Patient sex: M
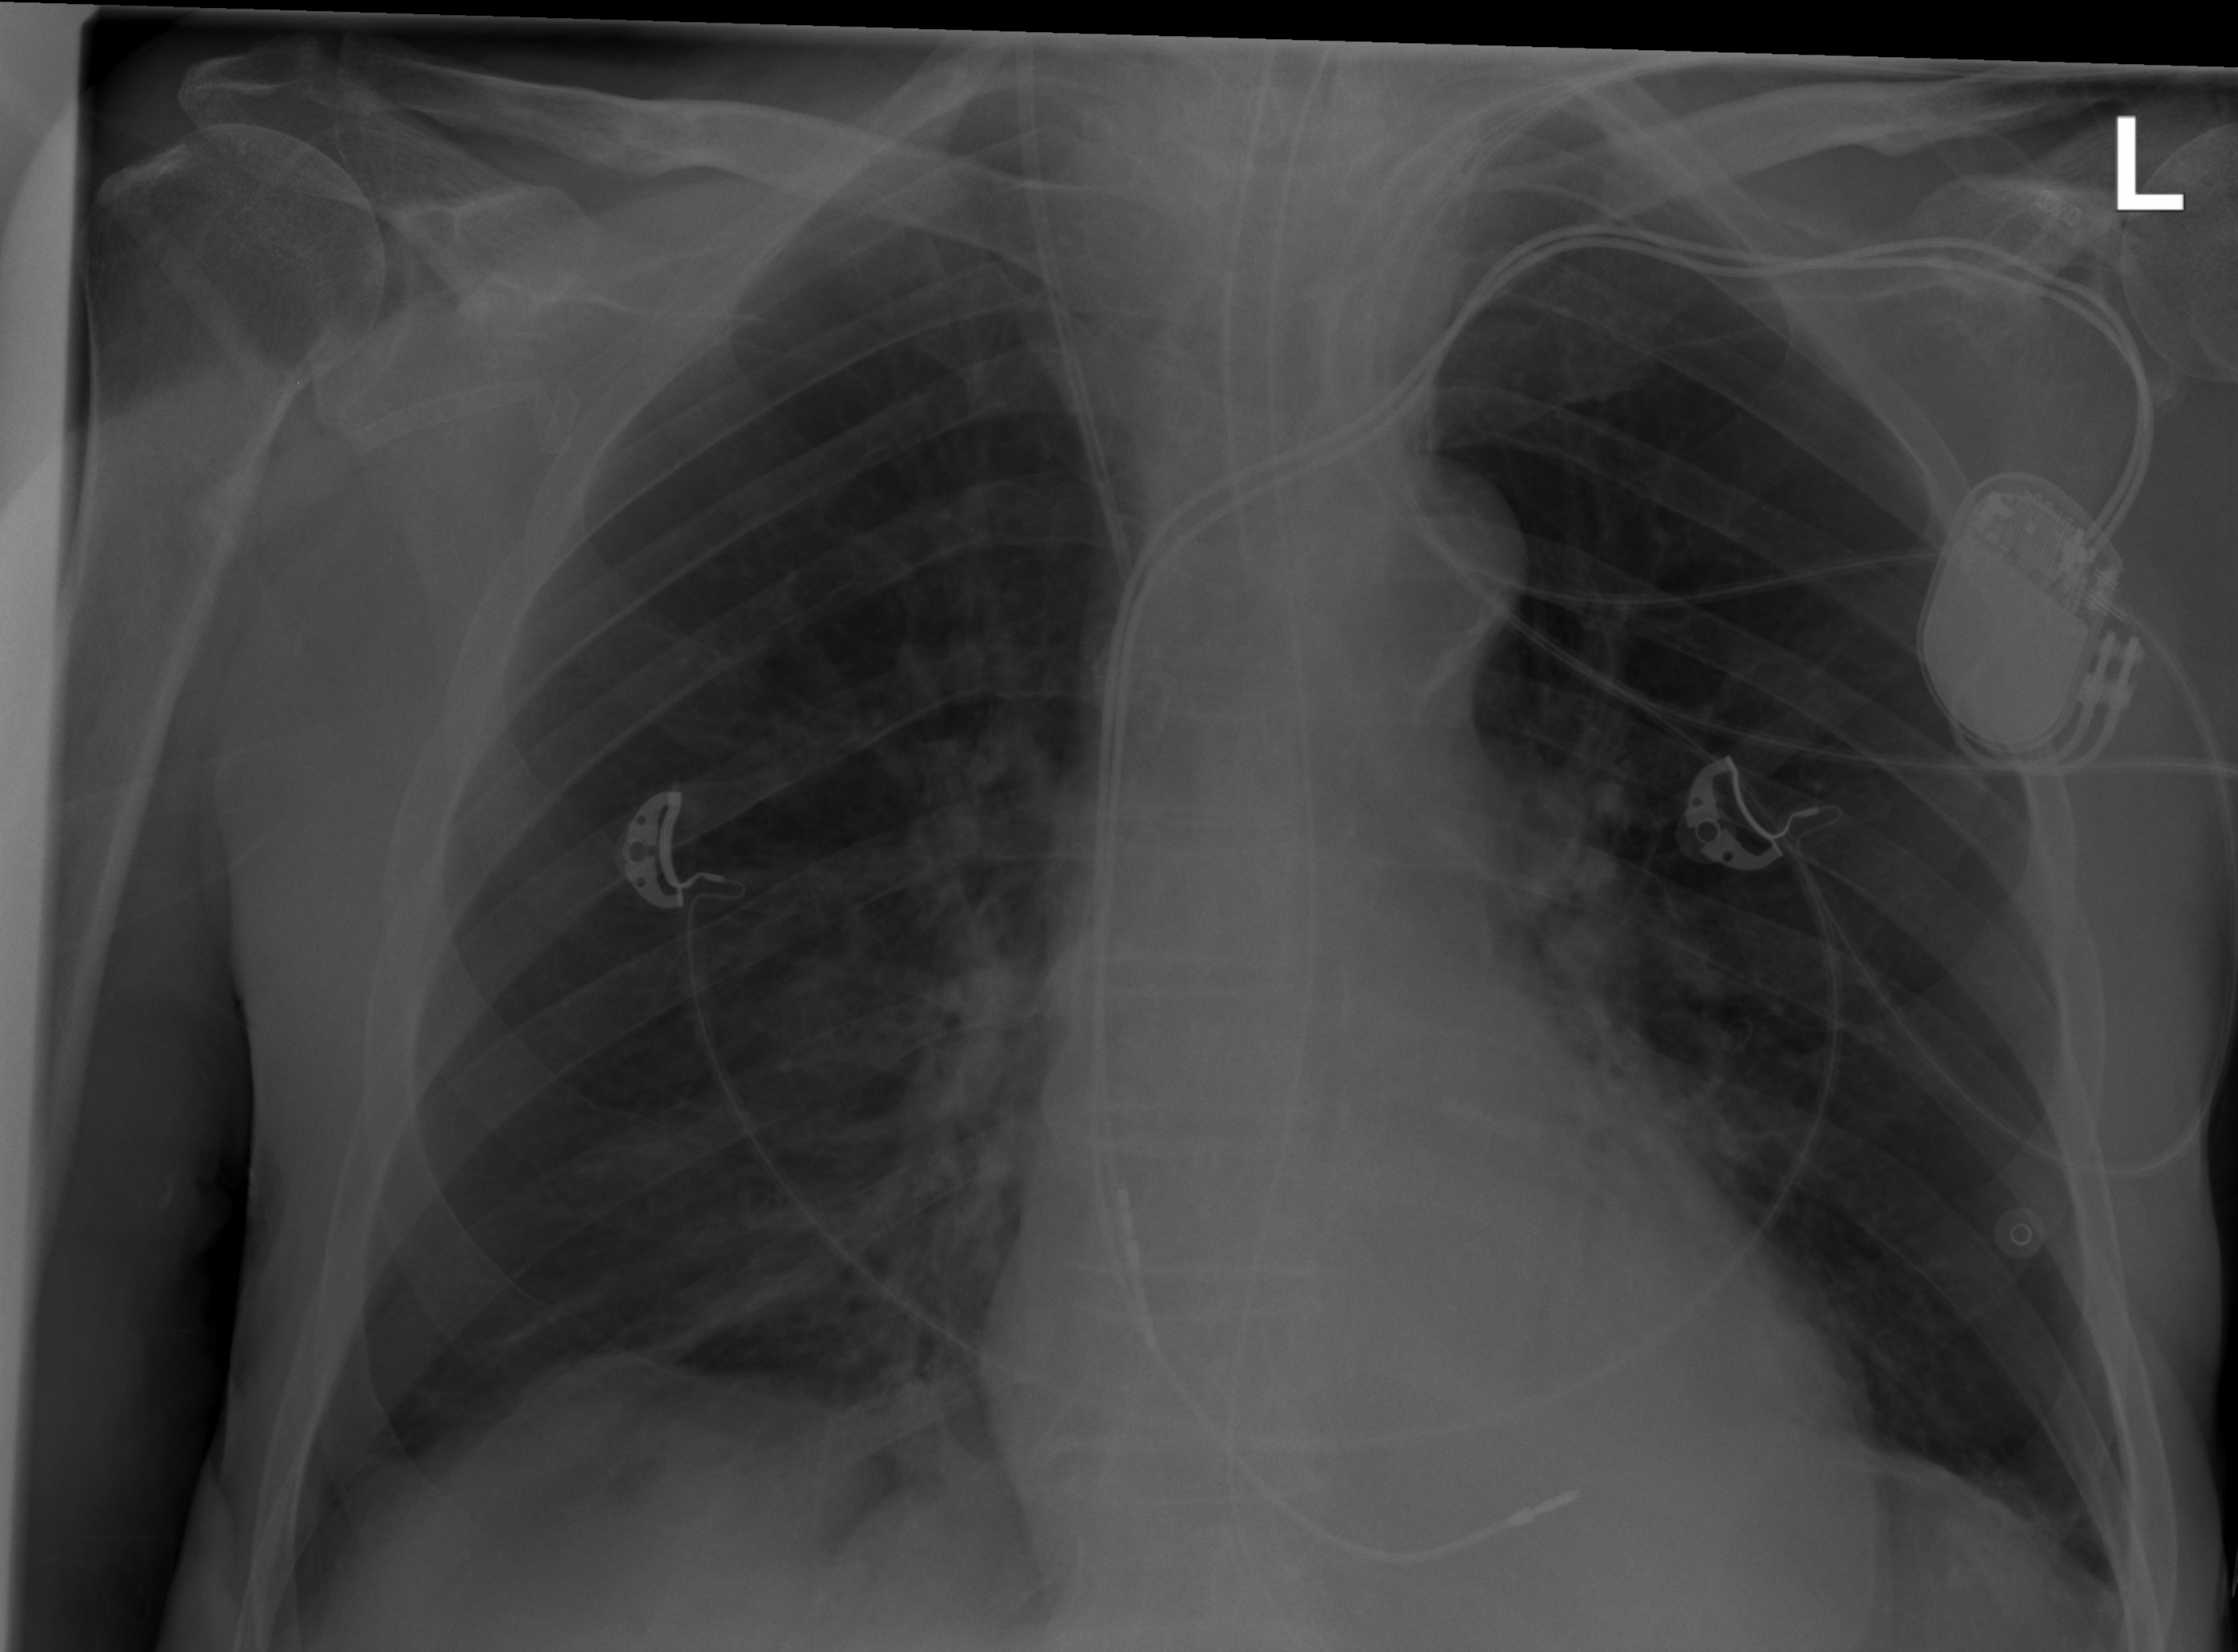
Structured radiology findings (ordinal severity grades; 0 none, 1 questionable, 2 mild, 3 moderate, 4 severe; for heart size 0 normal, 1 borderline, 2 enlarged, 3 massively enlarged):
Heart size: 0
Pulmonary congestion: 0
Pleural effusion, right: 0
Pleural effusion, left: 2
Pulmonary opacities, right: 0
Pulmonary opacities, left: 0
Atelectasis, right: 2
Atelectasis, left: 2